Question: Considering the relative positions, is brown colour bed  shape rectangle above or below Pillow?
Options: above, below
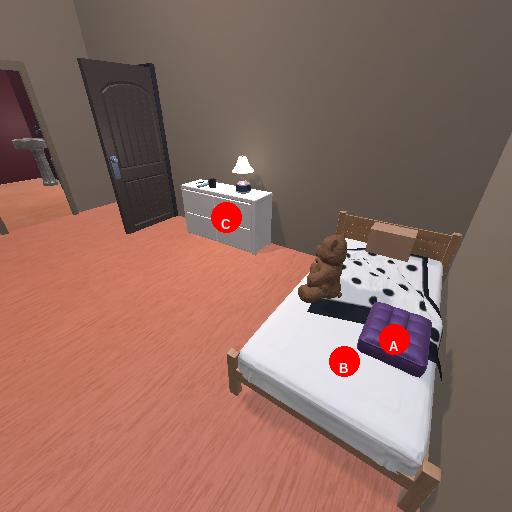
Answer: above